Question: I added the jar jsqlparser-0.7.0 to my Netbeans IDE (right clic on libraries / Add Jar file) but i still can't use its packages. what could be the reason . The library is created on 2011 it could be it is not supported by JDK7?

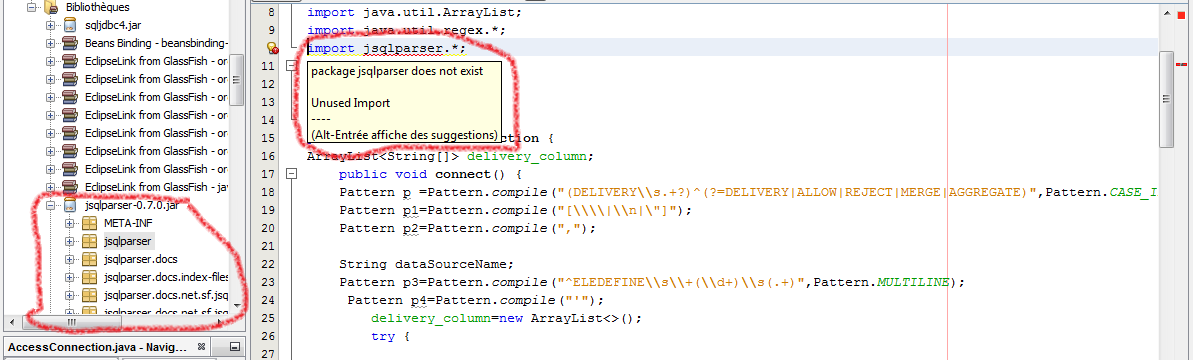
Answer: The JAR file "jsqlparser-0.7.0.jar" is not a regular Java library. It is a simple zipped file containing several artifacts: a source and a documentation directory, some testfiles, and - what you need - another JAR called "jsqlparser.jar" in a lib directory.
This JAR is the "real library" that you must add to your project. Additionally, all packages inside this library start with "net.sf.jsqlparser".